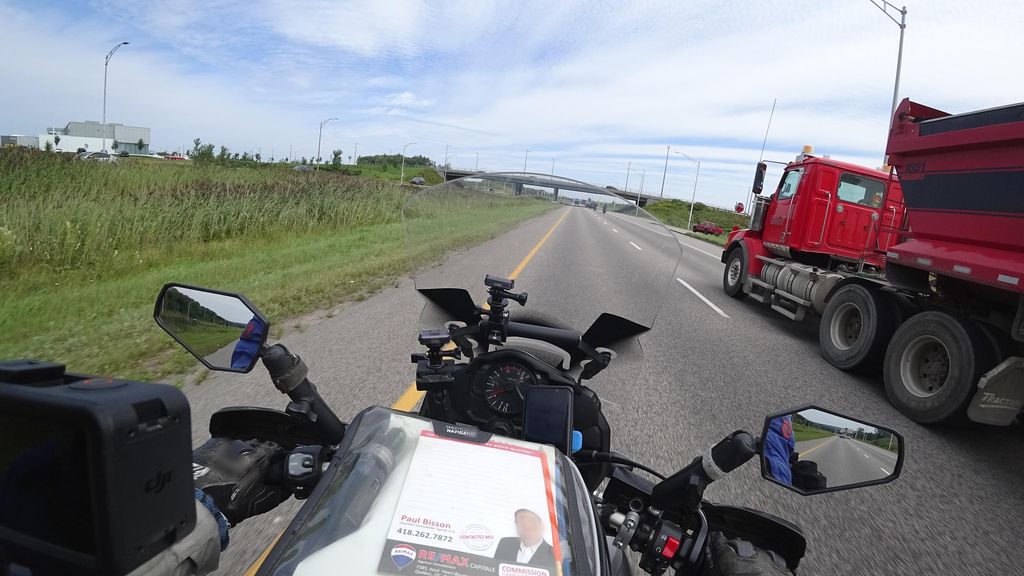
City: quebec_city